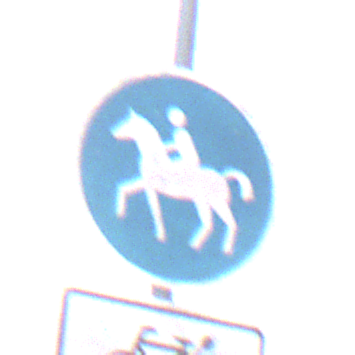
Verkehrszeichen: Reitweg
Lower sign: EinspurigeFahrzeugeFrei4
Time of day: Midday
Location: Outdoor (RoadRail)
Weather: PartlyCloudy
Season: NotSpecified
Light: Natural